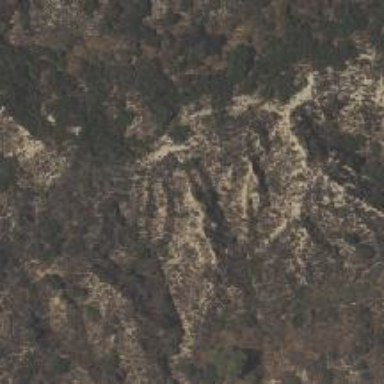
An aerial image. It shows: Natural ridge.